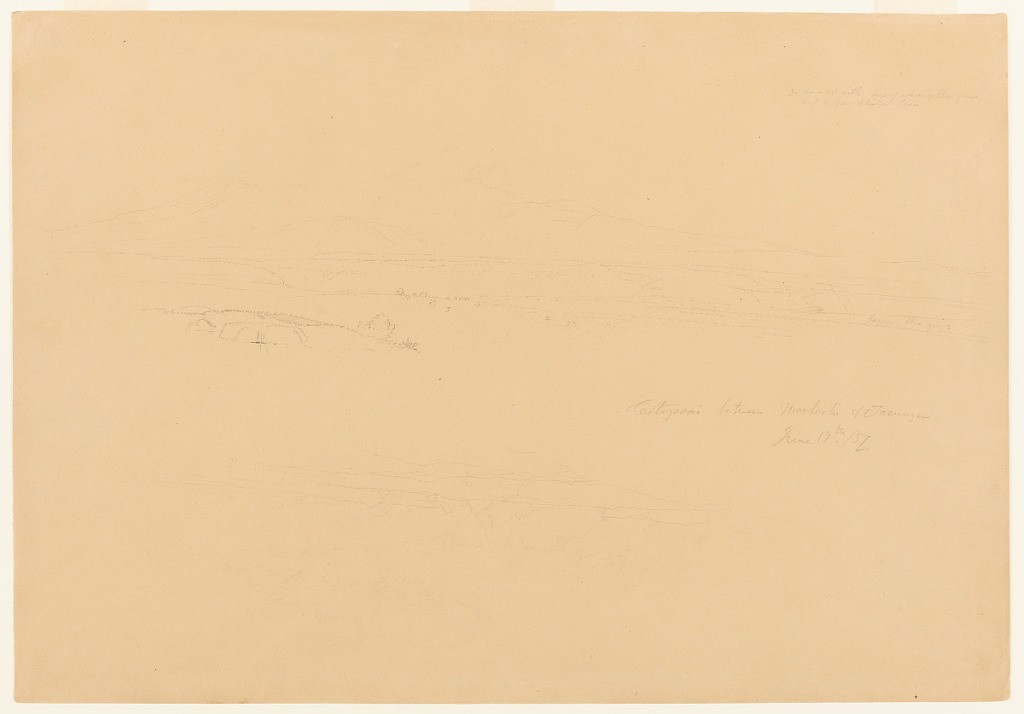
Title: Cotopaxi between Machachi and Talunga, Ecuador
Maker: Frederic Edwin Church, American, 1826–1900
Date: June 19, 1857
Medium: Graphite on tan wove paper
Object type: Drawing
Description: Landscape sketch showing view of the volcano Cotopaxi between the towns of Machachi and Latacunga in Ecuador. An elevated plain with sporatic foliage and ravines stretches from foreground into the distance, where it meets the hills surrounding Cotopaxi. The base of the volcano looms above, and is only partially completed.